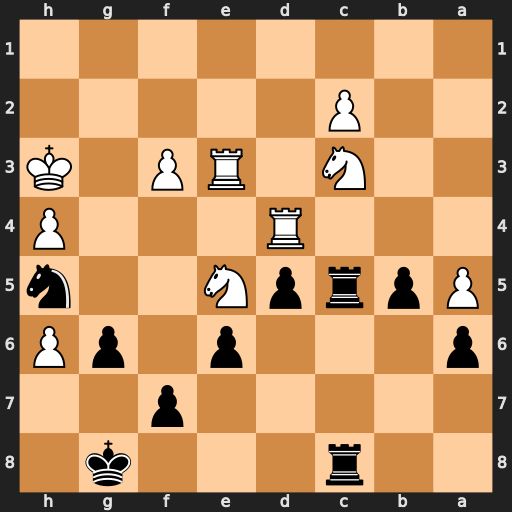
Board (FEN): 2r3k1/5p2/p3p1pP/PprpN2n/3R3P/2N1RP1K/2P5/8
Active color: b
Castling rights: -
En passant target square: -
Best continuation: Rxc3 Rxc3 Rxc3